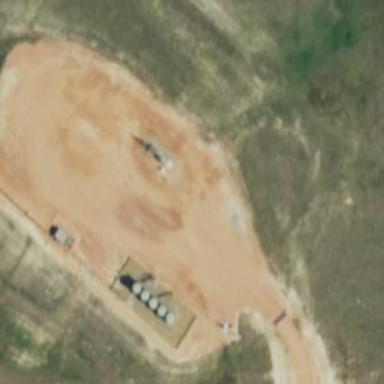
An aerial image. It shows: Petroleum well.